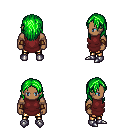
a pixel art fantasy rpg character, male body template, human, dark skin, maroon tunic, gold greaves, green long hairstyle, cloth bracers, metal boots, four views (front, back, left, right), 2x2 character sprite sheet, small pixel art, hard edges, no anti-aliasing